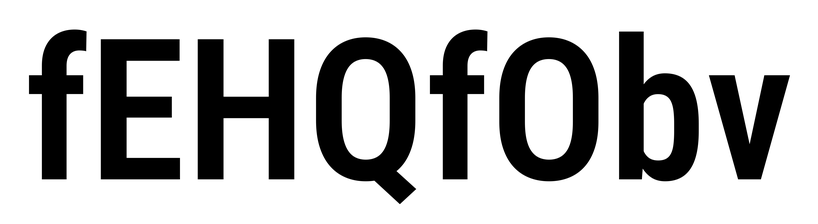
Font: Roboto_Condensed_SemiBold